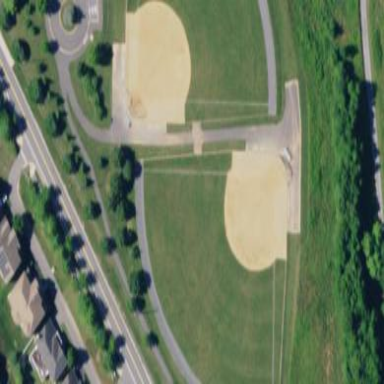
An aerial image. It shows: Baseball pitch for leisure and sports activities.